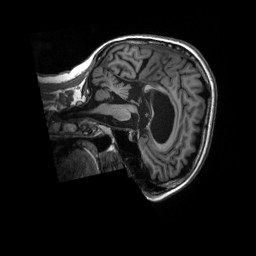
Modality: T1w
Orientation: sagittal
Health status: ill
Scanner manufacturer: siemens
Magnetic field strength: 3 T
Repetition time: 2.3 s
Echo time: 0.00298 s